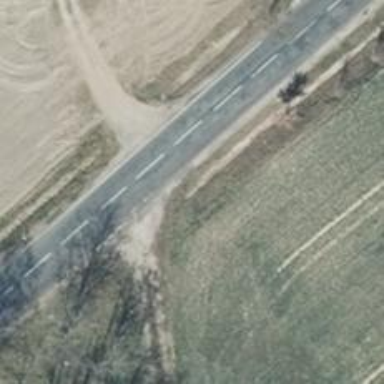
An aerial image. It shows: Track road with grade4 tracktype.